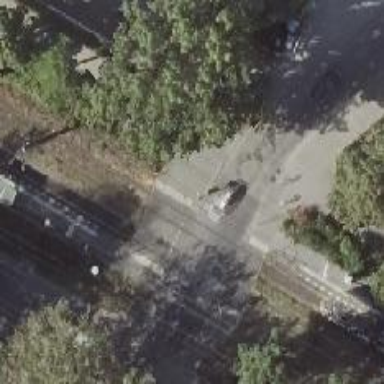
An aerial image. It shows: Stop road.